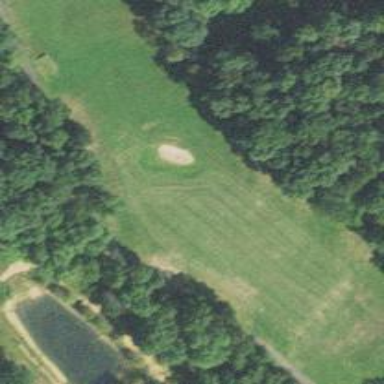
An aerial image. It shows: Golf course surrounded by greenery.